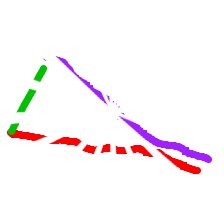
Shape: triangle